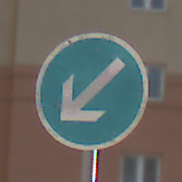
Verkehrszeichen: VorgeschriebeneVorbeifahrtLinks
Umgebung: Outdoor, Urban
Tageszeit: MorningAfternoon
Wetter: PartlyCloudy
Licht: Natural
Jahreszeit: NotSpecified
Kontrast: HighContrast